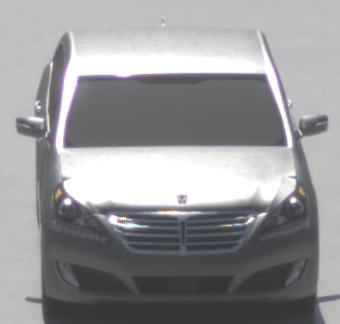
Make: Hyundai
Model: Equus
Detailed model: Gen. 2 VI
Model produced from: 2009
Model produced until: 2016
Doors: 4
Color: gray
Road condition: wet road
Daytime: midday
Contrast: high contrast